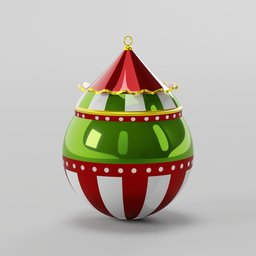
Label: decoration